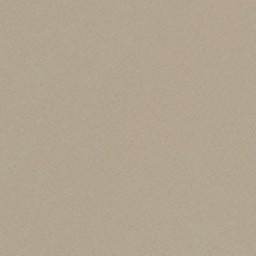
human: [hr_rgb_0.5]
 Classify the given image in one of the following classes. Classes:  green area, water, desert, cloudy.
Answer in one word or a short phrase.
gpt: desert